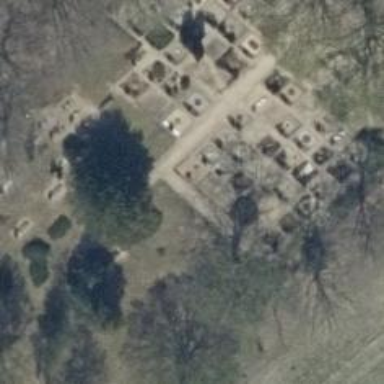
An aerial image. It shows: Graveyard.